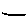
Label: line